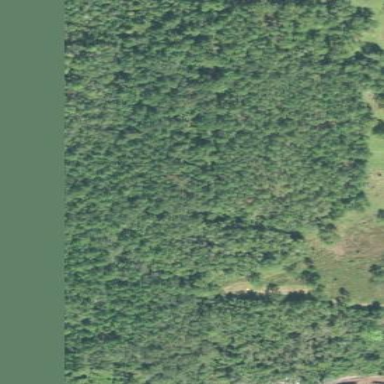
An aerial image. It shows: Mixed leaf woodland.